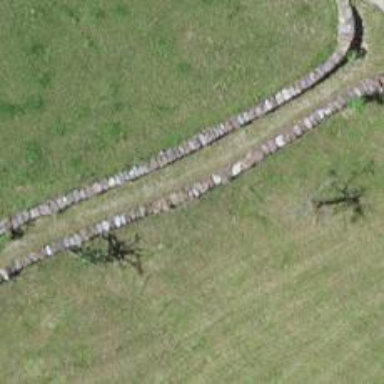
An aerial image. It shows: Dry stone wall barrier.